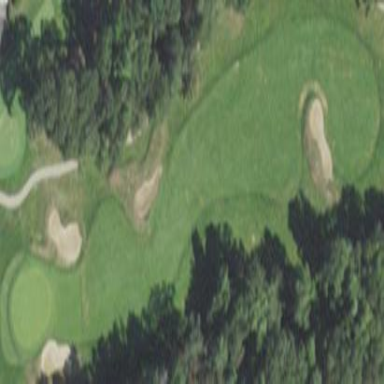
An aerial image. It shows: Golf fairway surrounded by grass.